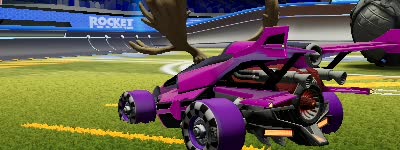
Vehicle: aftershock